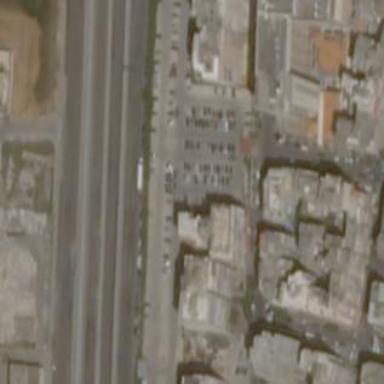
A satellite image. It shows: Parking area.